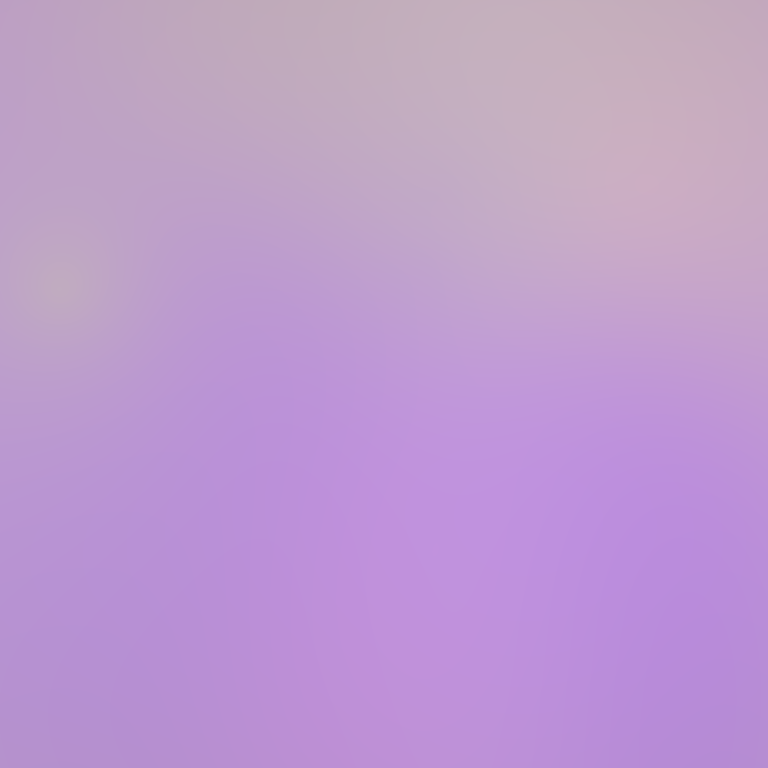
Abstract light effect, smooth gradient from soft lavender to pale pink, serene atmosphere, diffuse light, no room, no furniture, no objects.